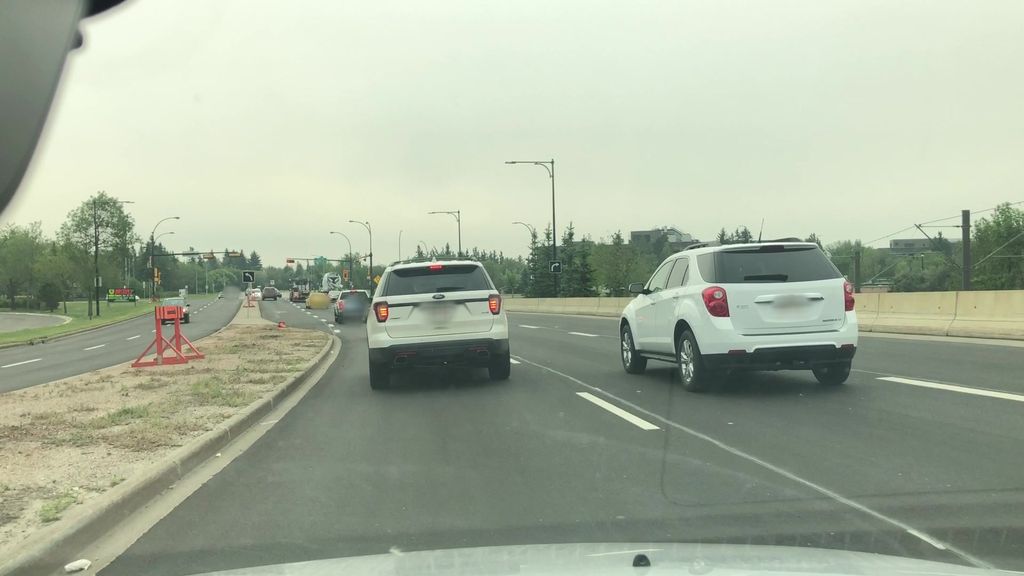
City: edmonton